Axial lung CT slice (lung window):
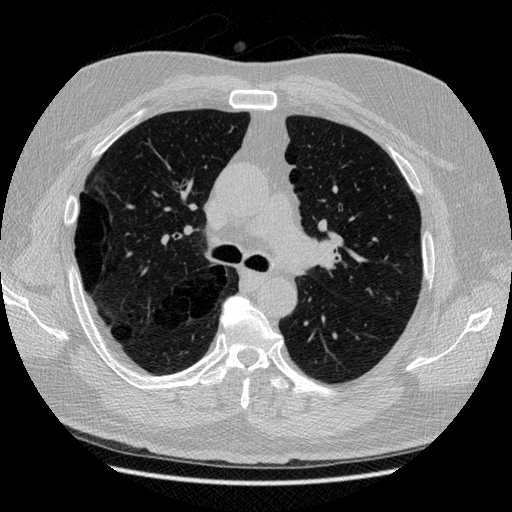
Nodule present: no